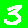
Digit: 3